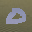
Label: 0